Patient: sex F, age 59
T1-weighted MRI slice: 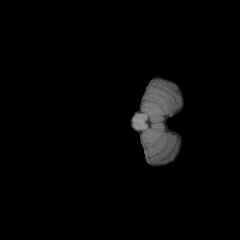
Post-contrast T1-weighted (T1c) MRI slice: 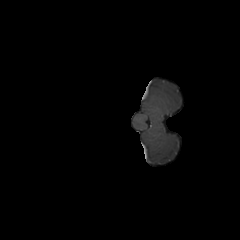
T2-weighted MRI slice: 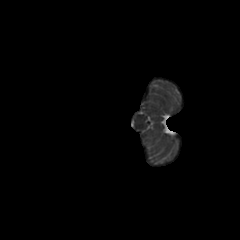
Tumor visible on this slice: no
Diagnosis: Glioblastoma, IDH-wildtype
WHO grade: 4